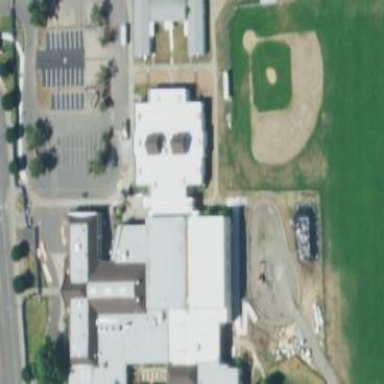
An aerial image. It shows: School building.